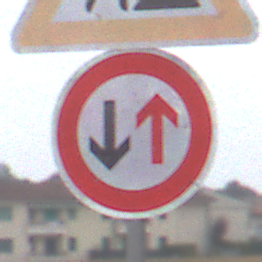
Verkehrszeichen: VorrangDesGegenverkehrs
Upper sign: Arbeitsstelle
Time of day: Midday
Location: Outdoor (Suburban)
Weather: Overcast
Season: NotSpecified
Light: Natural